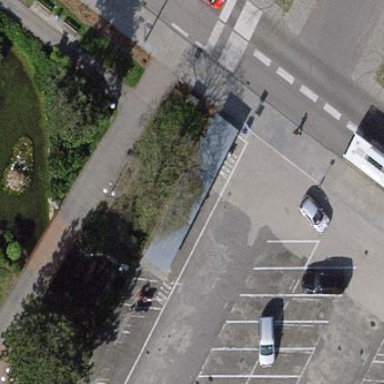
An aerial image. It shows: Motorcycle parking area.